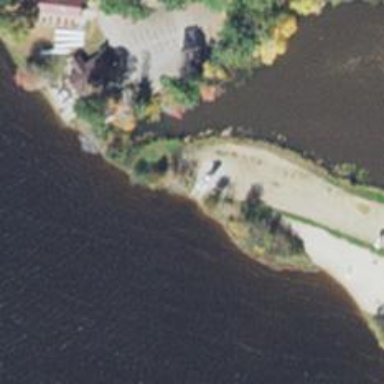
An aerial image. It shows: Slipway on leisure land.